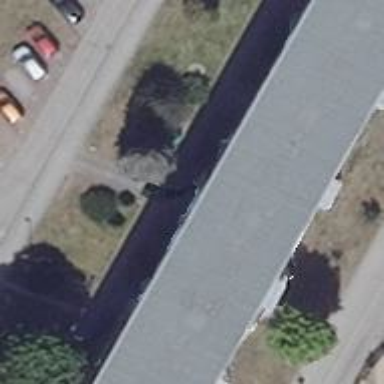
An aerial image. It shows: Building.